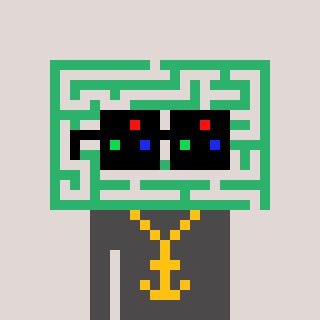
a pixel art character with square black sunglasses, a maze-shaped head and a grayscale-colored body on a warm background